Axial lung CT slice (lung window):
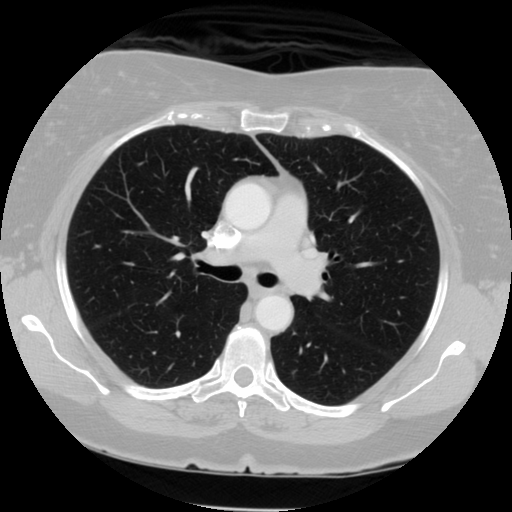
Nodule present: no